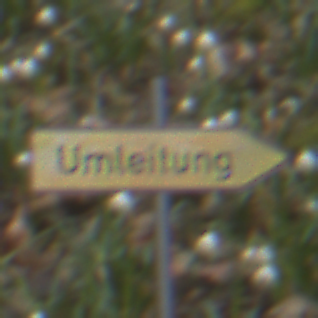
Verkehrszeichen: UmleitungswegweiserRechtsweisend
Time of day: MorningAfternoon
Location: Outdoor (Nature)
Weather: PartlyCloudy
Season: NotSpecified
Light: Natural